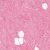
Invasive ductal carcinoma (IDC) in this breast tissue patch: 0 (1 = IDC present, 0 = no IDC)